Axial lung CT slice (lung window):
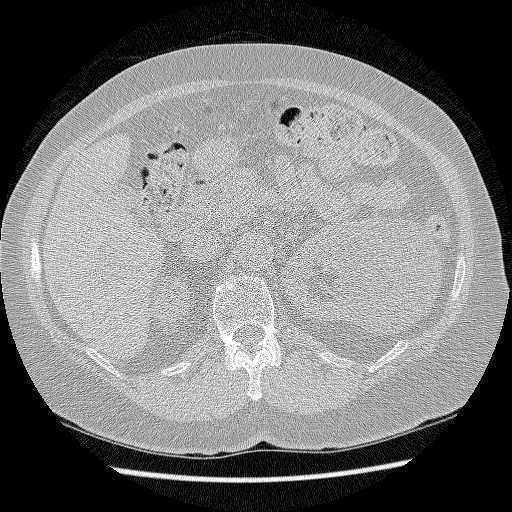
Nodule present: no